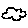
Label: cloud